Question: I am developing an Android project with Android Studio.
I would like to have the menu is always accessible in every view like Google Play Store (the Sidebar) and App Store (the Bottom selection bar).
I am thinking to do it in two ways:
1. Make my app have only one activity with Navigation Drawer, all the other views are above this activity using fragments.
2. Recreate the sidebar or bottom selection bar every time I switch to another activity.
Both of these two ways are very complex and cost a lot. Do you have some better ways?
PS: If not, could you suggest me some links about how to implement these two methods?
Thanks a lot.

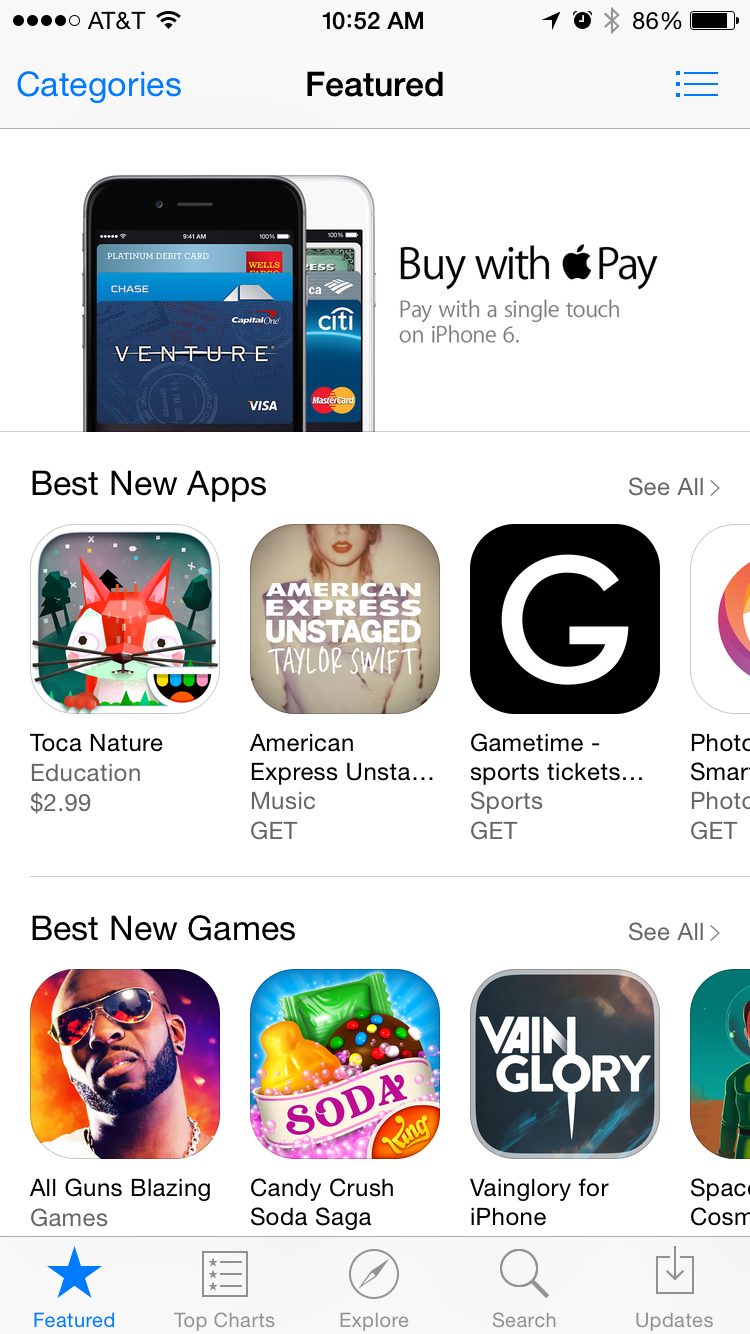
Answer: you can create a MasterActivity that extend Activity and contain your sidebar. other Activity can extend from your MasterActivity by this way you can access your sidebar on each activity.